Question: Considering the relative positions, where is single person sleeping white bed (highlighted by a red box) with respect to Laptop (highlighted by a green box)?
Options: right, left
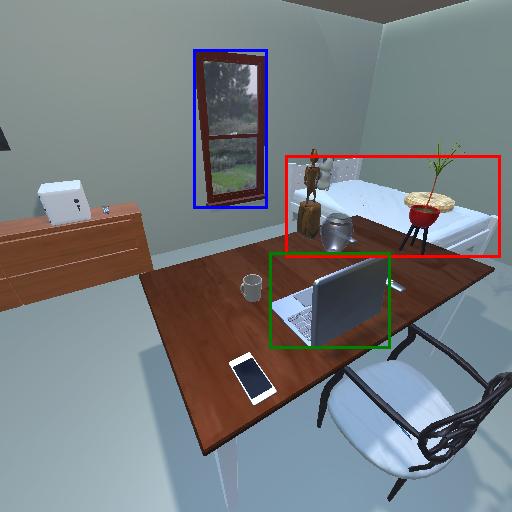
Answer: right